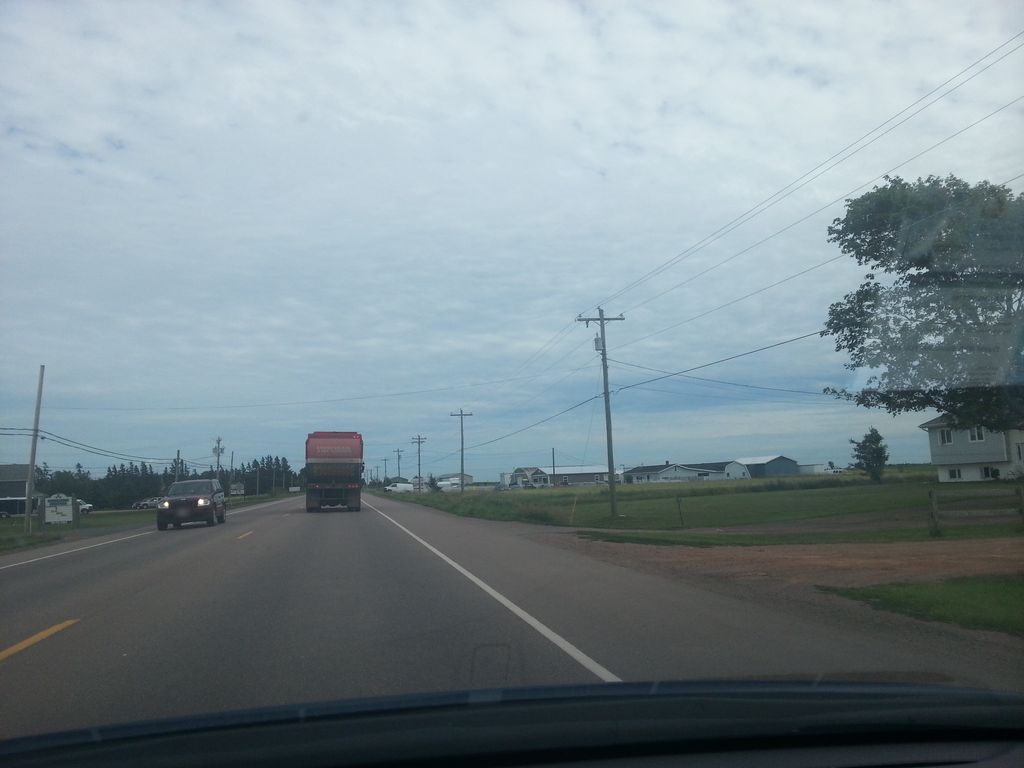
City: charlottetown